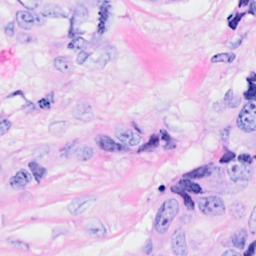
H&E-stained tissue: Breast